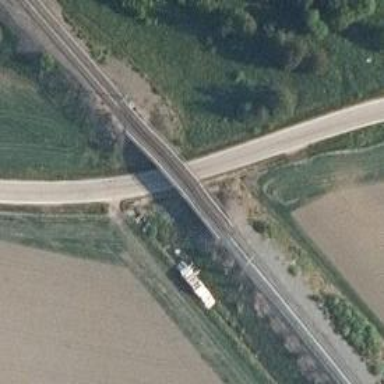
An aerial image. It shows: Bridge used by trains with continuous electrified contact lines.